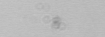
Label: camera_spot